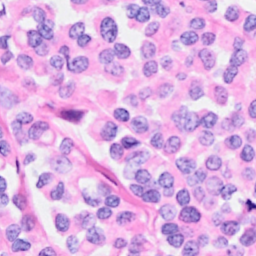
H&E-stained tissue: Breast